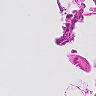
Metastatic tissue present: no